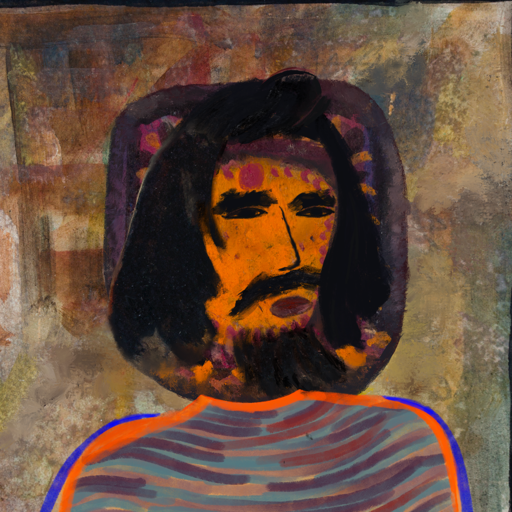
Background: Mosgoul, Head And Neck Side: Doll_w_Hair, Face Side: Mosgoul, Bust: Experience, Hair Side: Mosgoul, Head Accessory: Blank, Second Necklace: Blank, Necklace: Blank, Baby: Blank